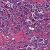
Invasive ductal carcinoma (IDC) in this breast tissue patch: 0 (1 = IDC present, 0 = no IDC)